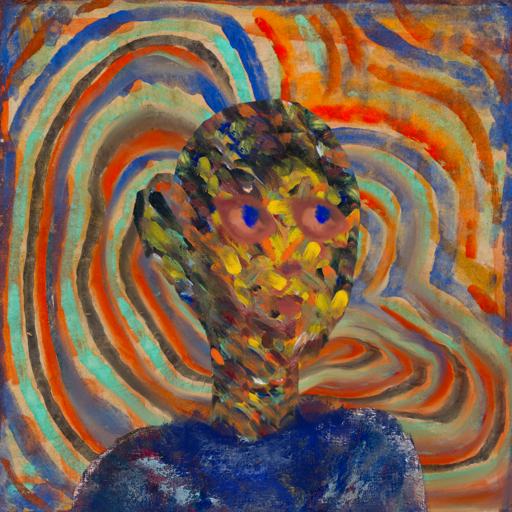
Background: Sisters, Head And Neck Side: An_Impression, Face Side: Mother_And_Son_Mother, Bust: Irani, Hair Side: Blank, Head Accessory: Blank, Second Necklace: Blank, Necklace: Blank, Baby: Blank